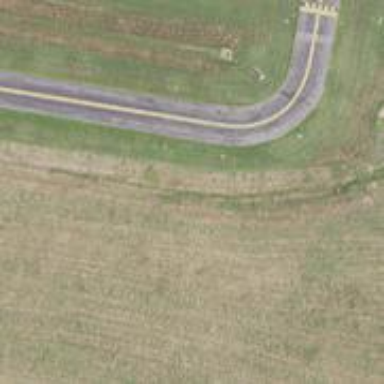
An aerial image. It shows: Image of taxiway at airport.